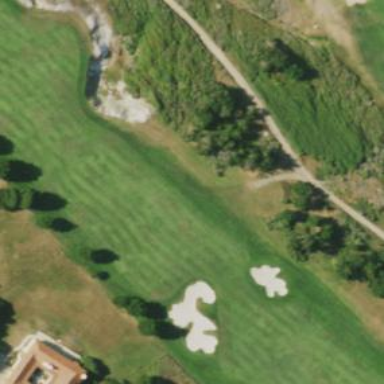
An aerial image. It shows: Grassy area designated as golf fairway.